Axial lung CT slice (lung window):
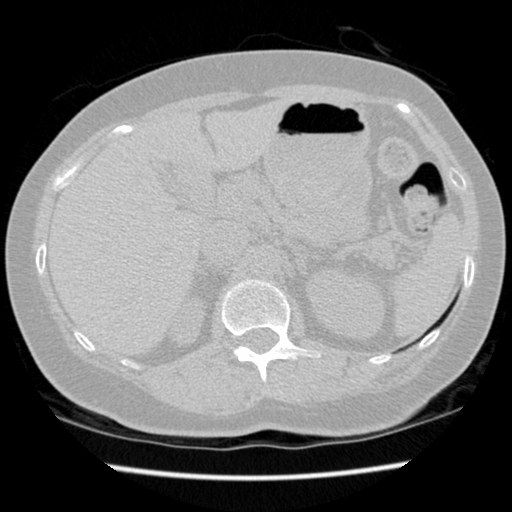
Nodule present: no